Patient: sex M, age 48
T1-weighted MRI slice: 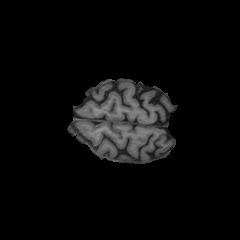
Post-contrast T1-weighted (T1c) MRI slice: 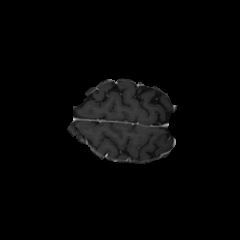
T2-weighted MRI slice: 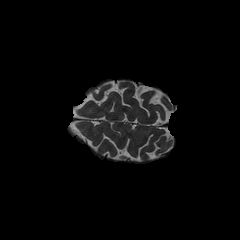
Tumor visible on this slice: no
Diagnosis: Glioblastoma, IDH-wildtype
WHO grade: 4